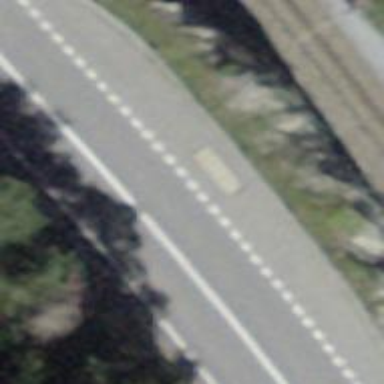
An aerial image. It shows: Passing place on the road.